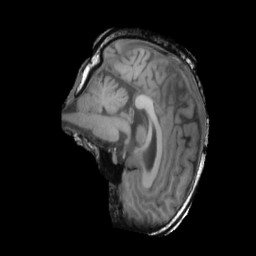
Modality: T1w
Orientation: sagittal
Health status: ill
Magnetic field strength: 3 T